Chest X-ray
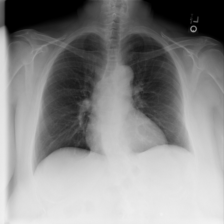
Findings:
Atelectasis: negative
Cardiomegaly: negative
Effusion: negative
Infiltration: negative
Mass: negative
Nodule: negative
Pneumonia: negative
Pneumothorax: negative
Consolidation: negative
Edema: negative
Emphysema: negative
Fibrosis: negative
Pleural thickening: negative
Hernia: negative